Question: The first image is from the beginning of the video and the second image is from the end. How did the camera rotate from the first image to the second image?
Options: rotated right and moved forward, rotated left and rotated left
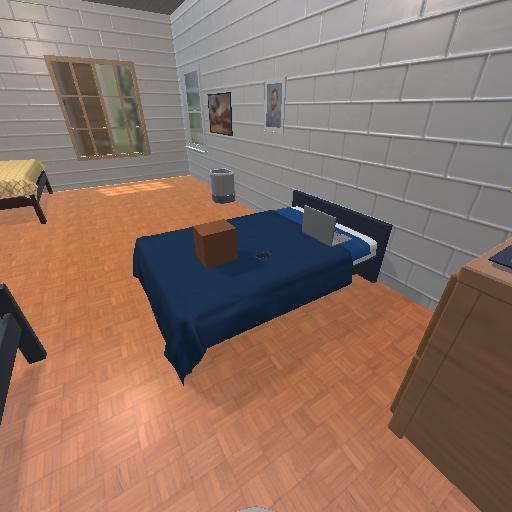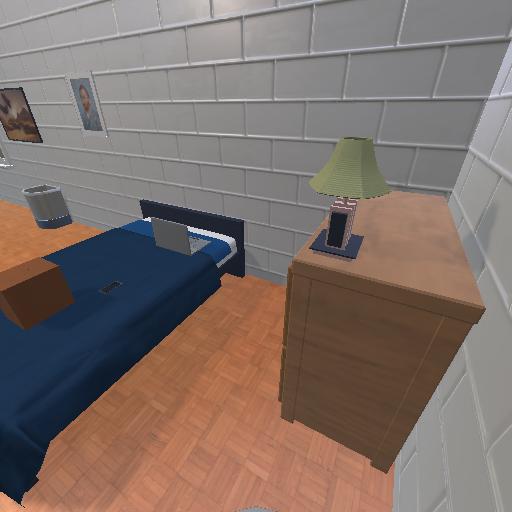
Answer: rotated right and moved forward